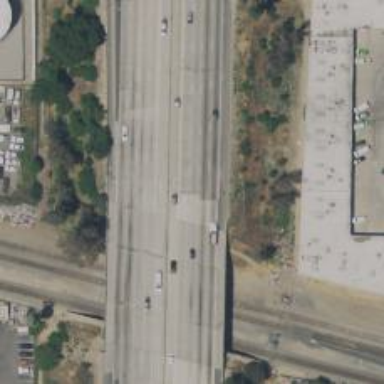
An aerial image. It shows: Motorway bridge.